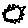
Label: sun